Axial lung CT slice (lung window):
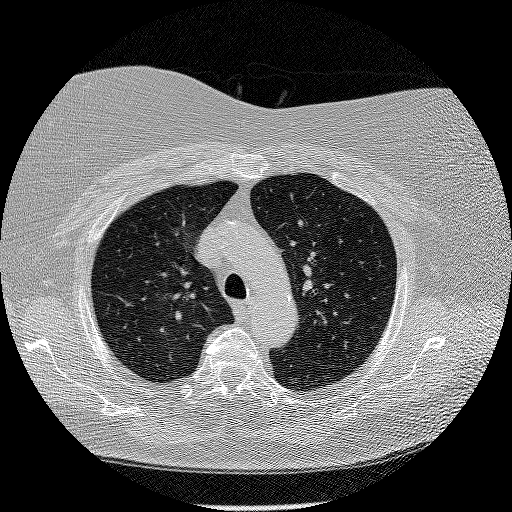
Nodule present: no